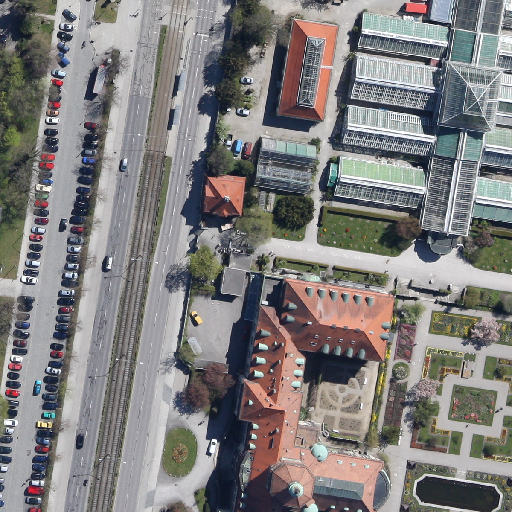
Referring expression: paved road